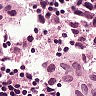
Metastatic tissue present: yes